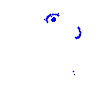
Particle: electron